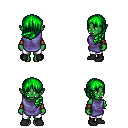
a pixel art fantasy rpg character, female body template, orc, green skin, chain tabard jacket, white pants, green left-swept hairstyle, cloth bracers, black shoes, four views (front, back, left, right), 2x2 character sprite sheet, small pixel art, hard edges, no anti-aliasing